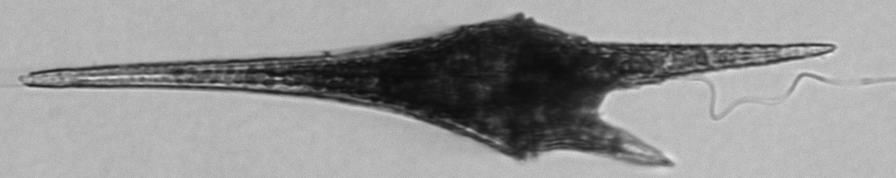
Label: Tripos_furca